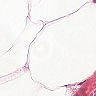
Metastatic tissue present: no